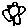
Label: flower